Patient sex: M
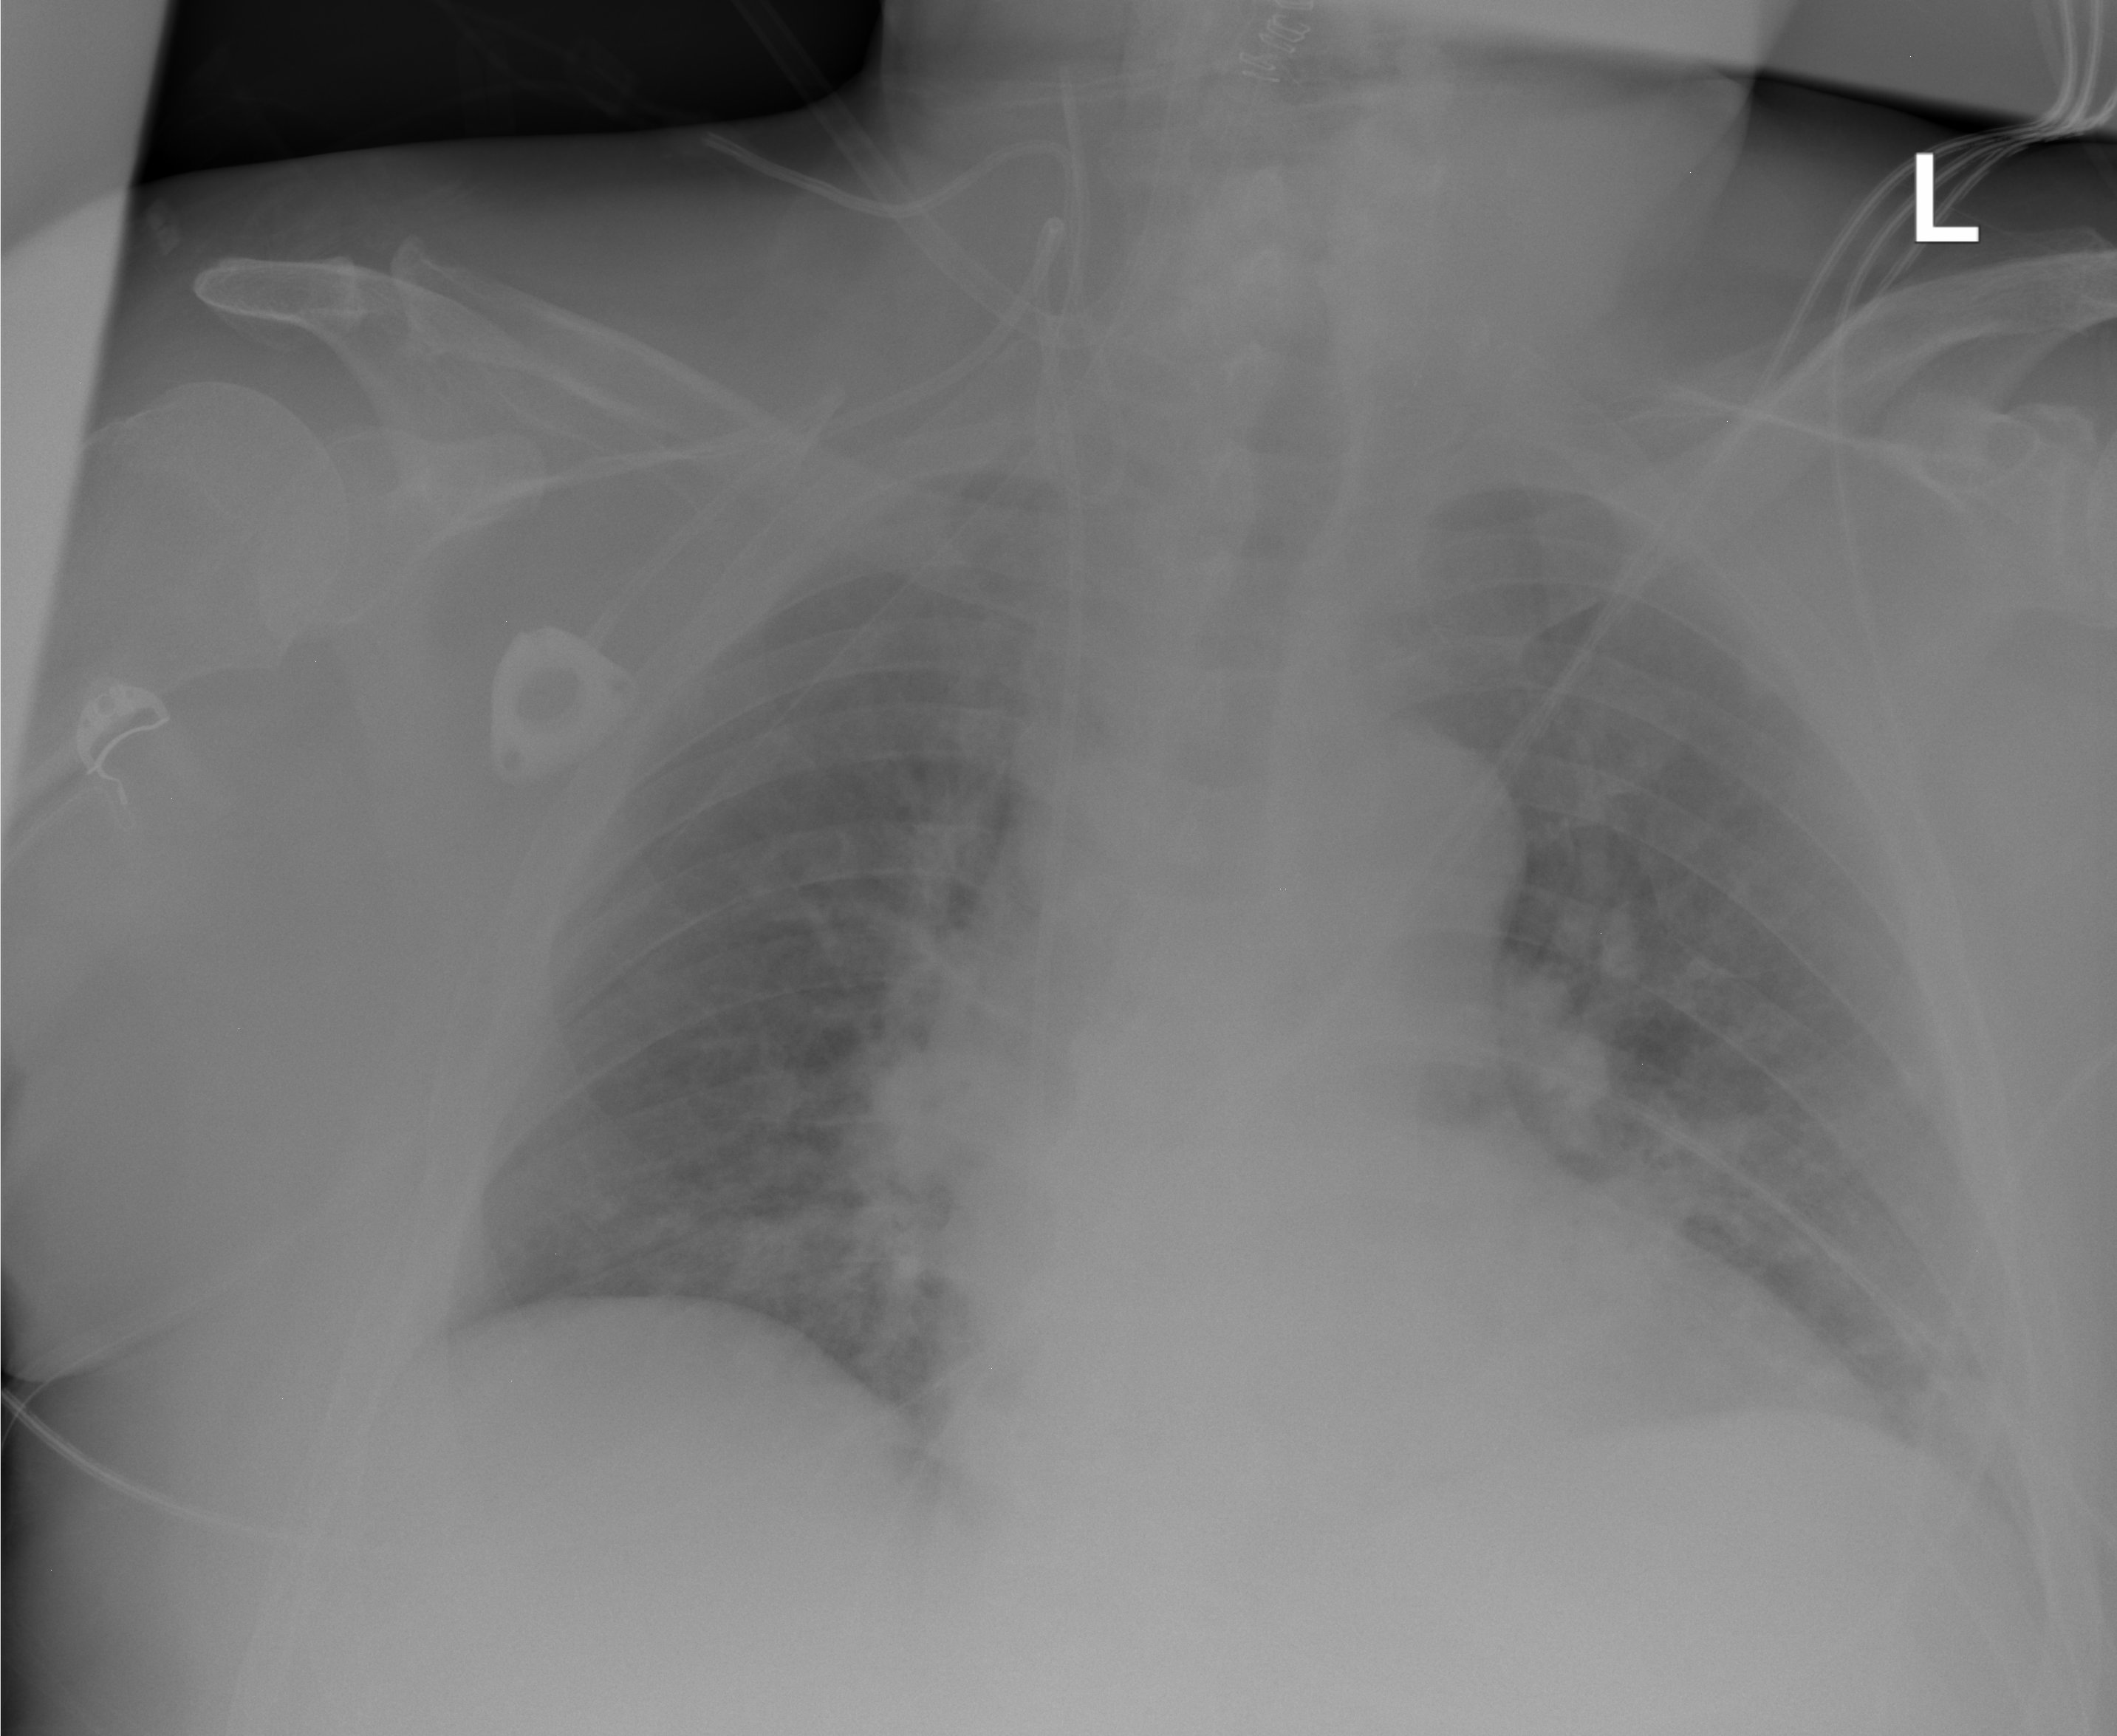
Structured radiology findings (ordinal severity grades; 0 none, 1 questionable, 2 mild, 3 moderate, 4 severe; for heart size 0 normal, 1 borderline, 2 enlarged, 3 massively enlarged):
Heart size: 0
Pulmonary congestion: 2
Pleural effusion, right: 0
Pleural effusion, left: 1
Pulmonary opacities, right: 2
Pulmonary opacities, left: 2
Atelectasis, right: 2
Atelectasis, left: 2